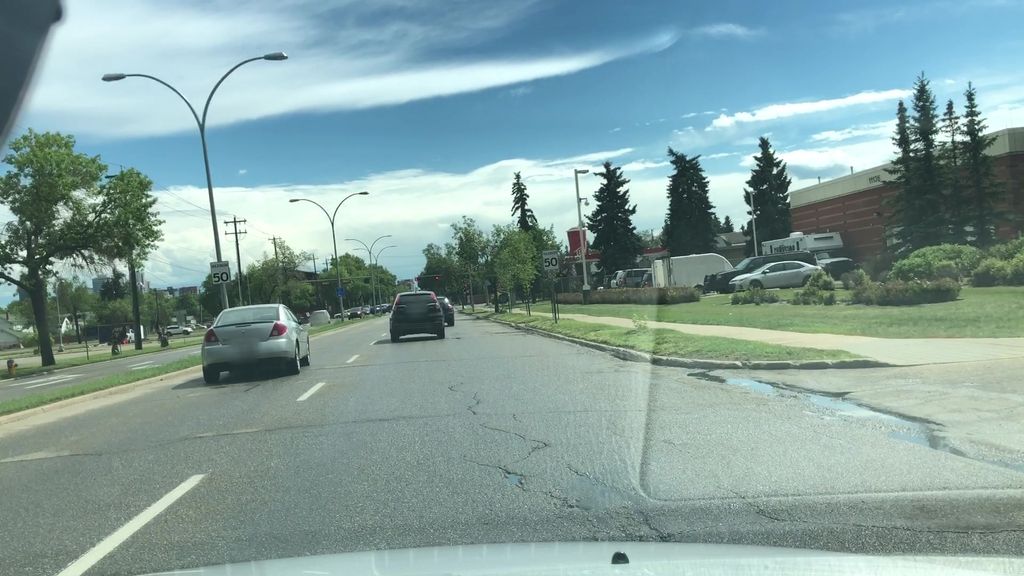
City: edmonton